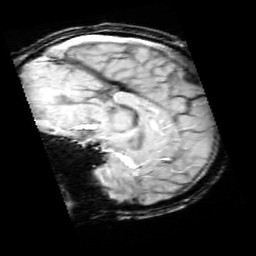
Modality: SWI
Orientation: sagittal
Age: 10
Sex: male
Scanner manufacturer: siemens
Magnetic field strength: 3 T
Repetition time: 0.027 s
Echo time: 0.02 s